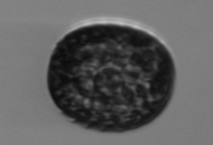
Label: Coscinodiscus